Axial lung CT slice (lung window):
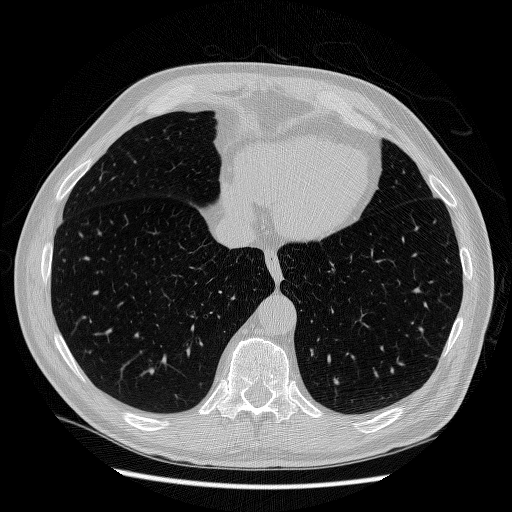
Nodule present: no